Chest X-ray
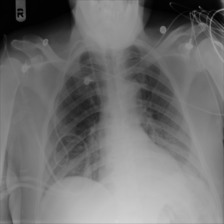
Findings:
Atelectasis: positive
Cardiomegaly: negative
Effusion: negative
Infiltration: positive
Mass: negative
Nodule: negative
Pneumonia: negative
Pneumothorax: negative
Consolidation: negative
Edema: negative
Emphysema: negative
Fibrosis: negative
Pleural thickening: negative
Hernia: negative